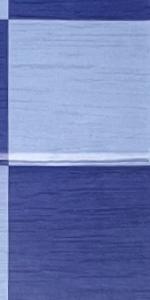
Label: Empty